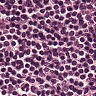
Metastatic tissue present: no